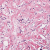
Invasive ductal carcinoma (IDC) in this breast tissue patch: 1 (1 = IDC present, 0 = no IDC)